Question: 1. List item
Why is a black box appear around input button in opera.
Here is the jsfiddle link.
<URL>
try clicking on the button
TRY in OPERA. No problem with the other browsers.
Additional Information regarding Browser.
About Opera
Version information
Version
11.50
Build
1074
Platform
Win32
System
Windows 7
-
Clicked once on the button

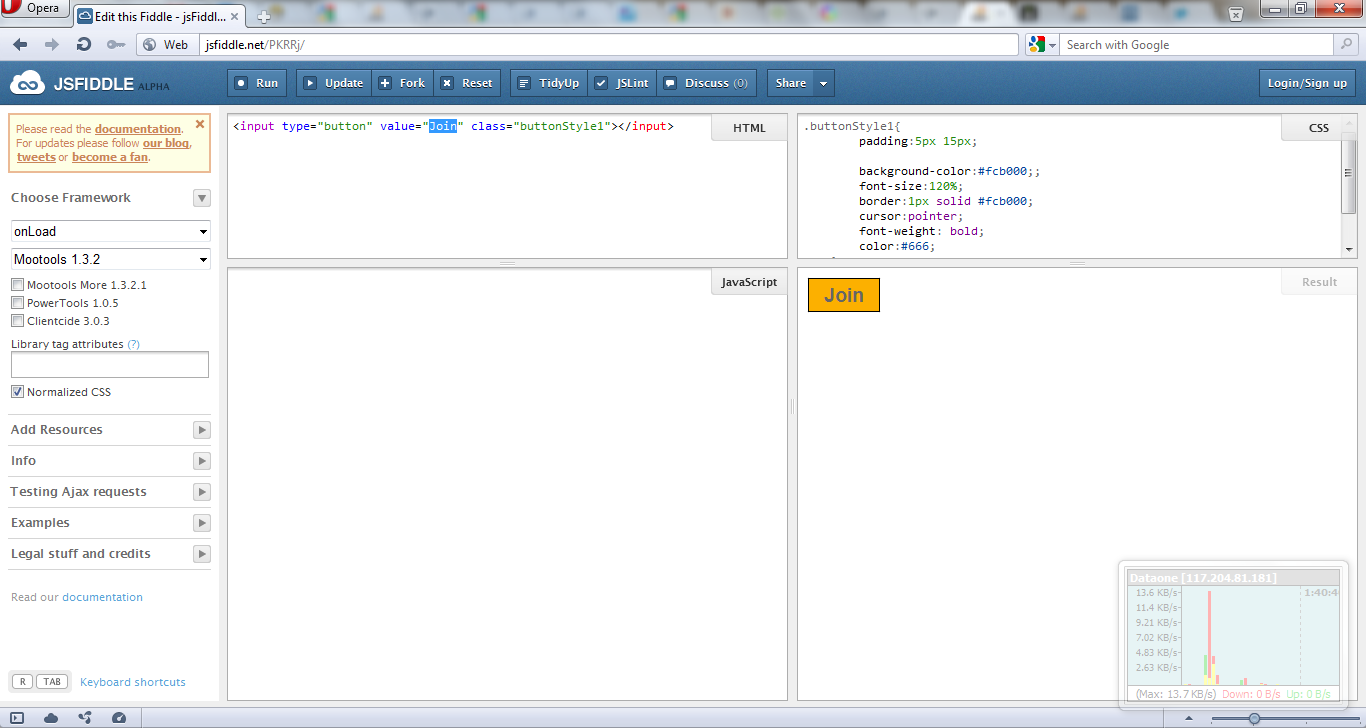
Answer: It seems it's a bug in Opera. I could not find a way to completely remove it but here is a sort of work around.
Remove any border from the input element on focus:
'''
.buttonStyle1 {
...
}
.buttonStyle1:focus {
border:none;
}
'''
I know it's not the way way to fix this especially if you need a border. Hopefully Opera will fix this.